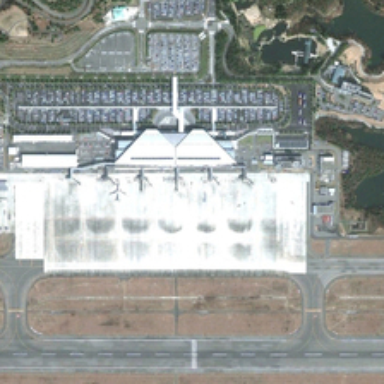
A plane is in an airport near several large parking lots .